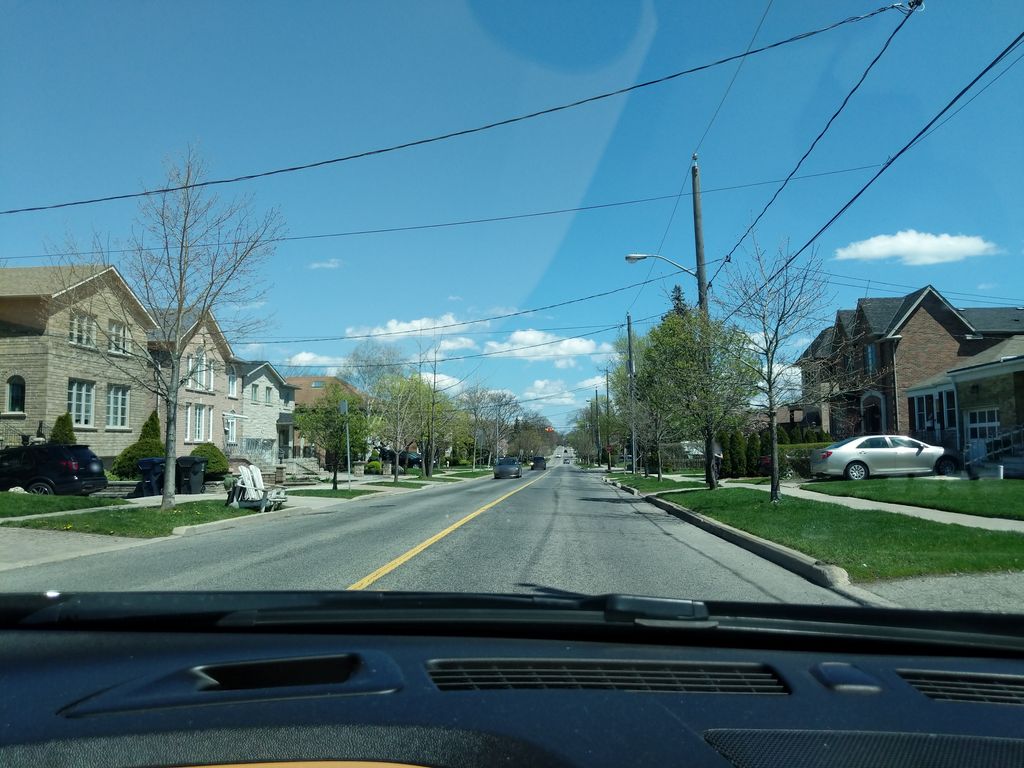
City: toronto